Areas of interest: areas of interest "Comprehensive Gymnasium"
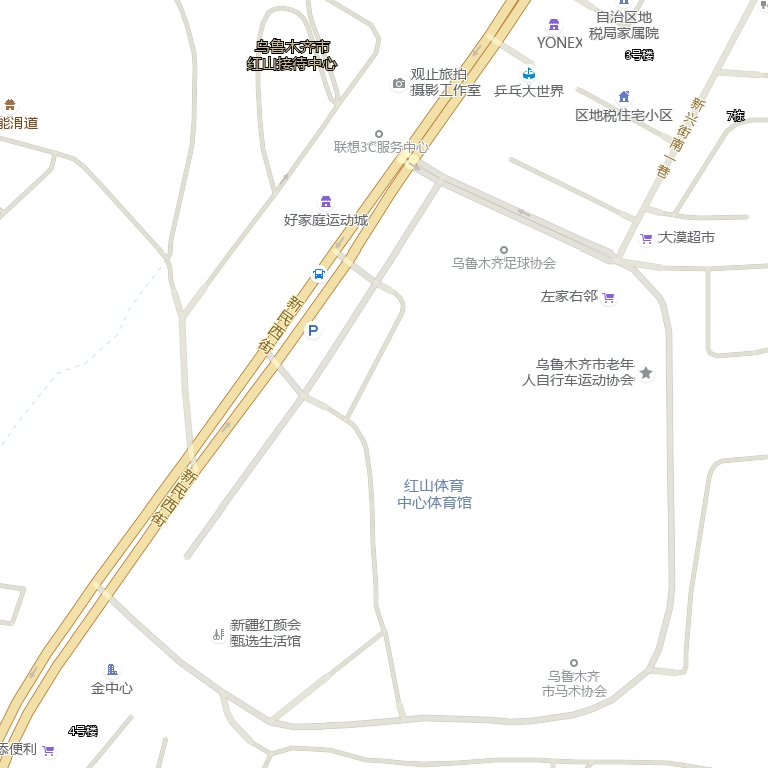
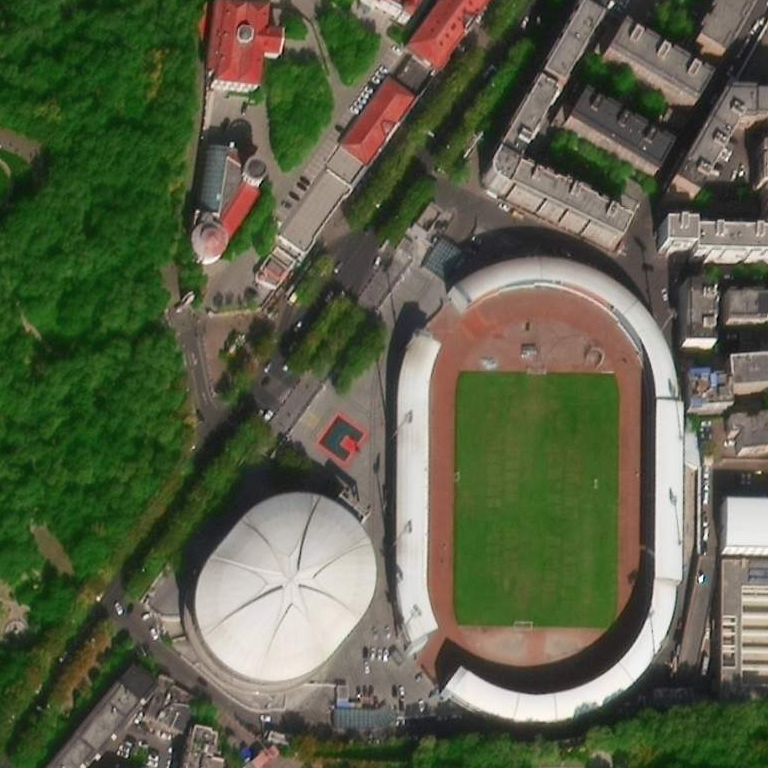